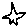
Label: star